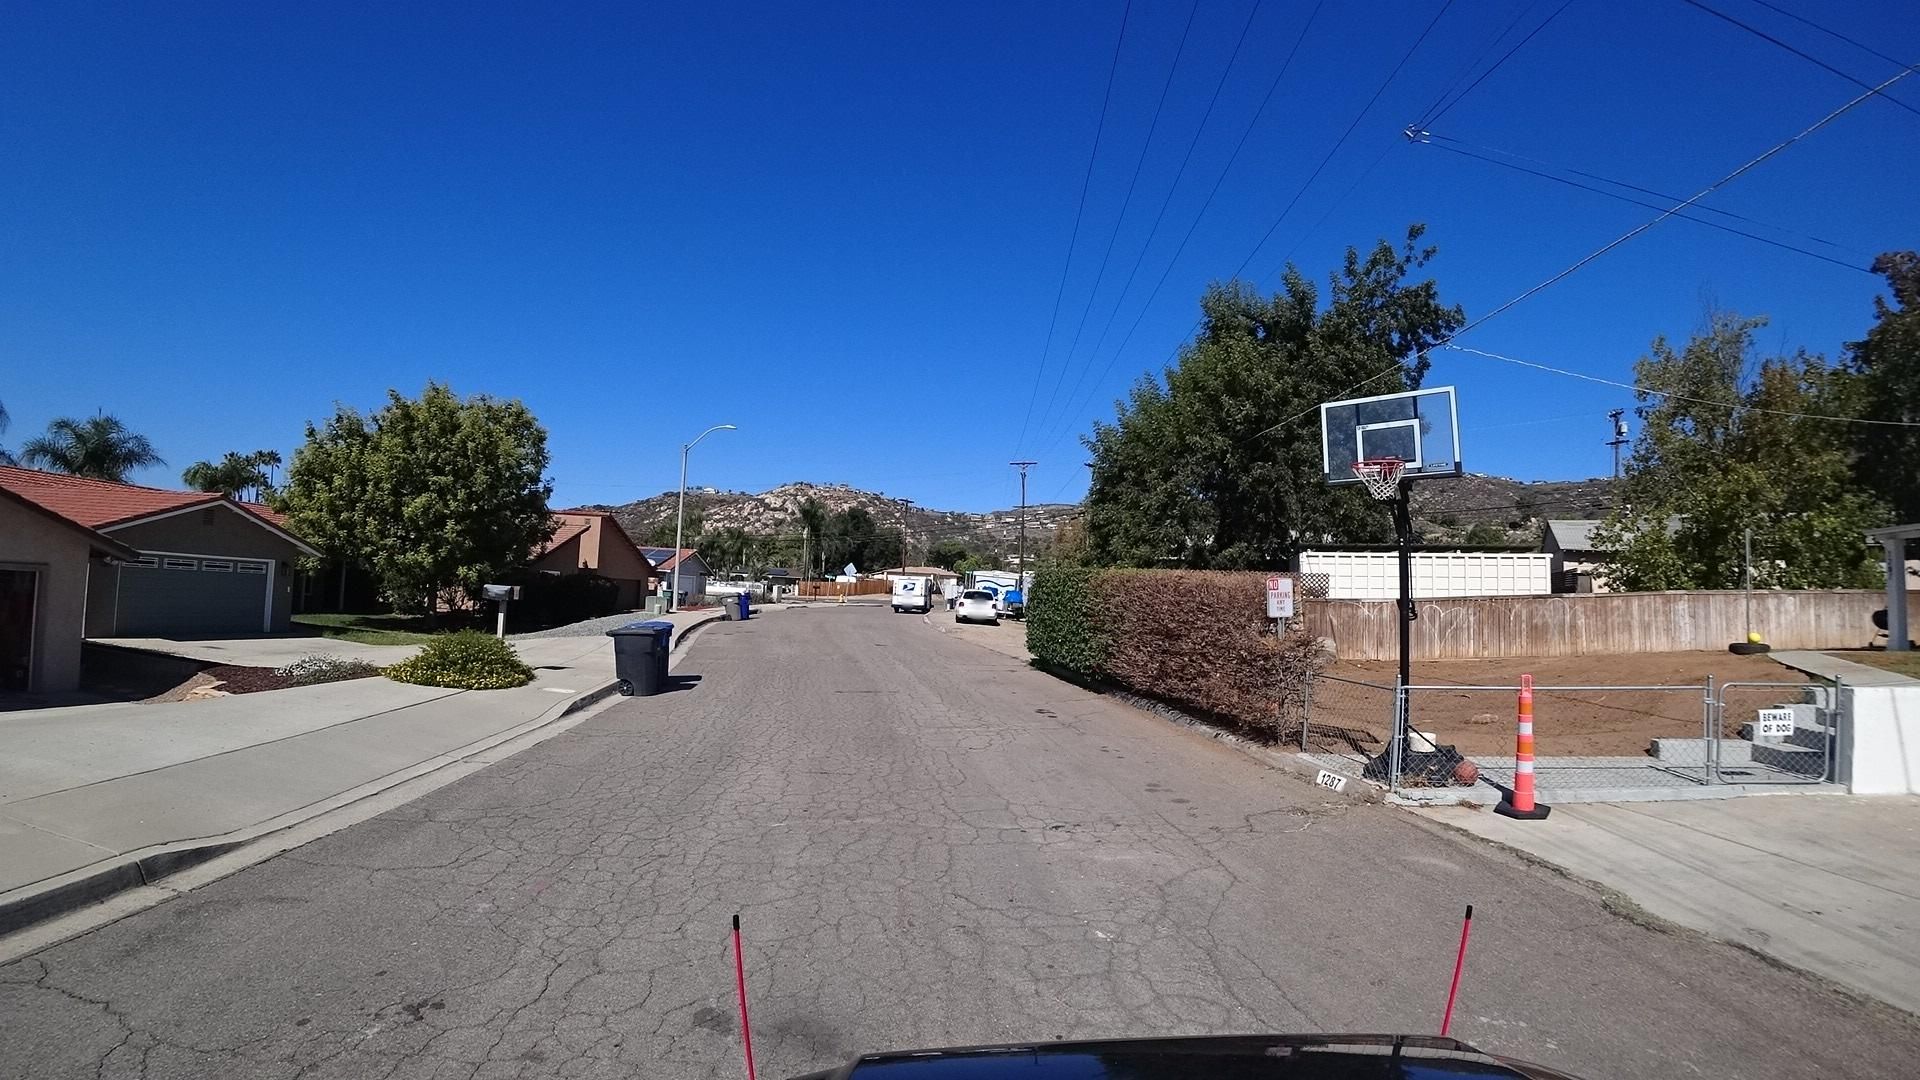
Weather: clear
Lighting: day
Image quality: good
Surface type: driving surface
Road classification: residential
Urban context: urban centre
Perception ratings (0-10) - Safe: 1.95, Lively: 2.31, Beautiful: 7.56, Boring: 2.31, Depressing: 2.97, Wealthy: 2.07